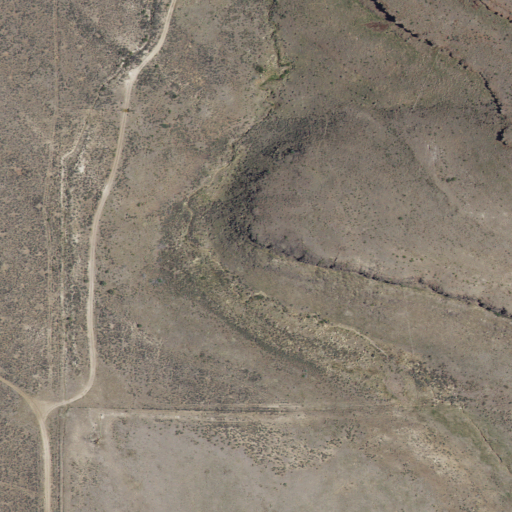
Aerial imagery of valley in Idaho named Mule Creek Canyon containing shrub and grassland